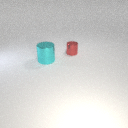
small red metal cylinder to the right of large cyan metal cylinder